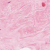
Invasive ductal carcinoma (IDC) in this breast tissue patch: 0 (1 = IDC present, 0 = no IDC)